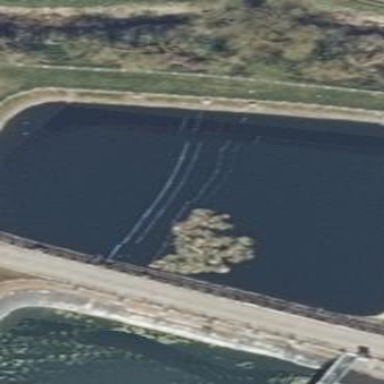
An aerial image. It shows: Image of wastewater.